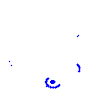
Particle: electron